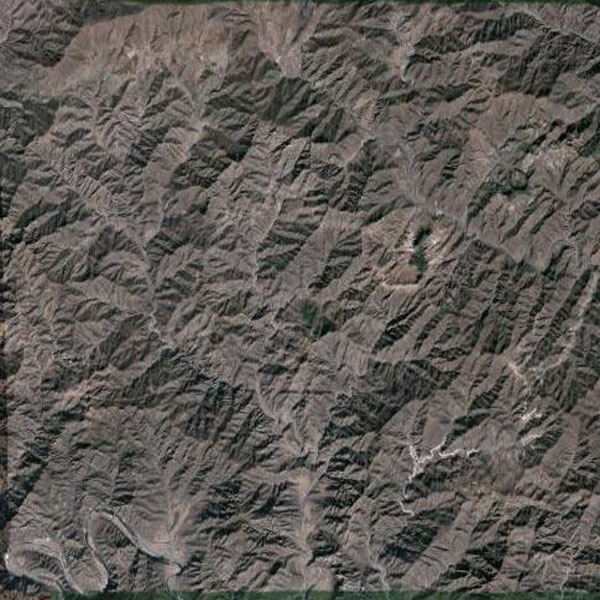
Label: Mountain